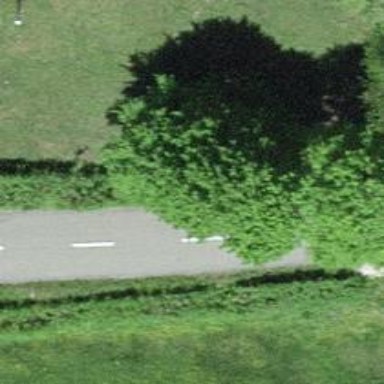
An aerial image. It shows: Deciduous hedge made up of broadleaved plants.